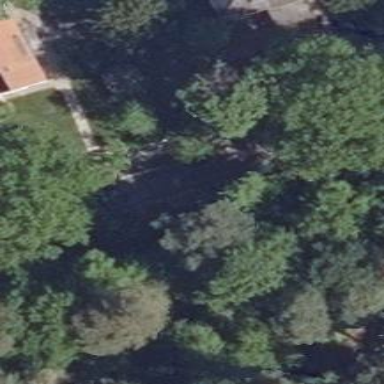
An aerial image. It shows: Single tag "natural: tree."